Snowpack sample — Buffalo Mountain, Silverthorne, Colorado, USA (1/25/25, 10:11 AM MST)
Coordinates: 39.6222, -106.1139
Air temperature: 22 °F
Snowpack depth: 110 cm
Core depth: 10 cm
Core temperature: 46.4 °F
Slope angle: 12°, slope face: 102°
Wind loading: high
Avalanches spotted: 0
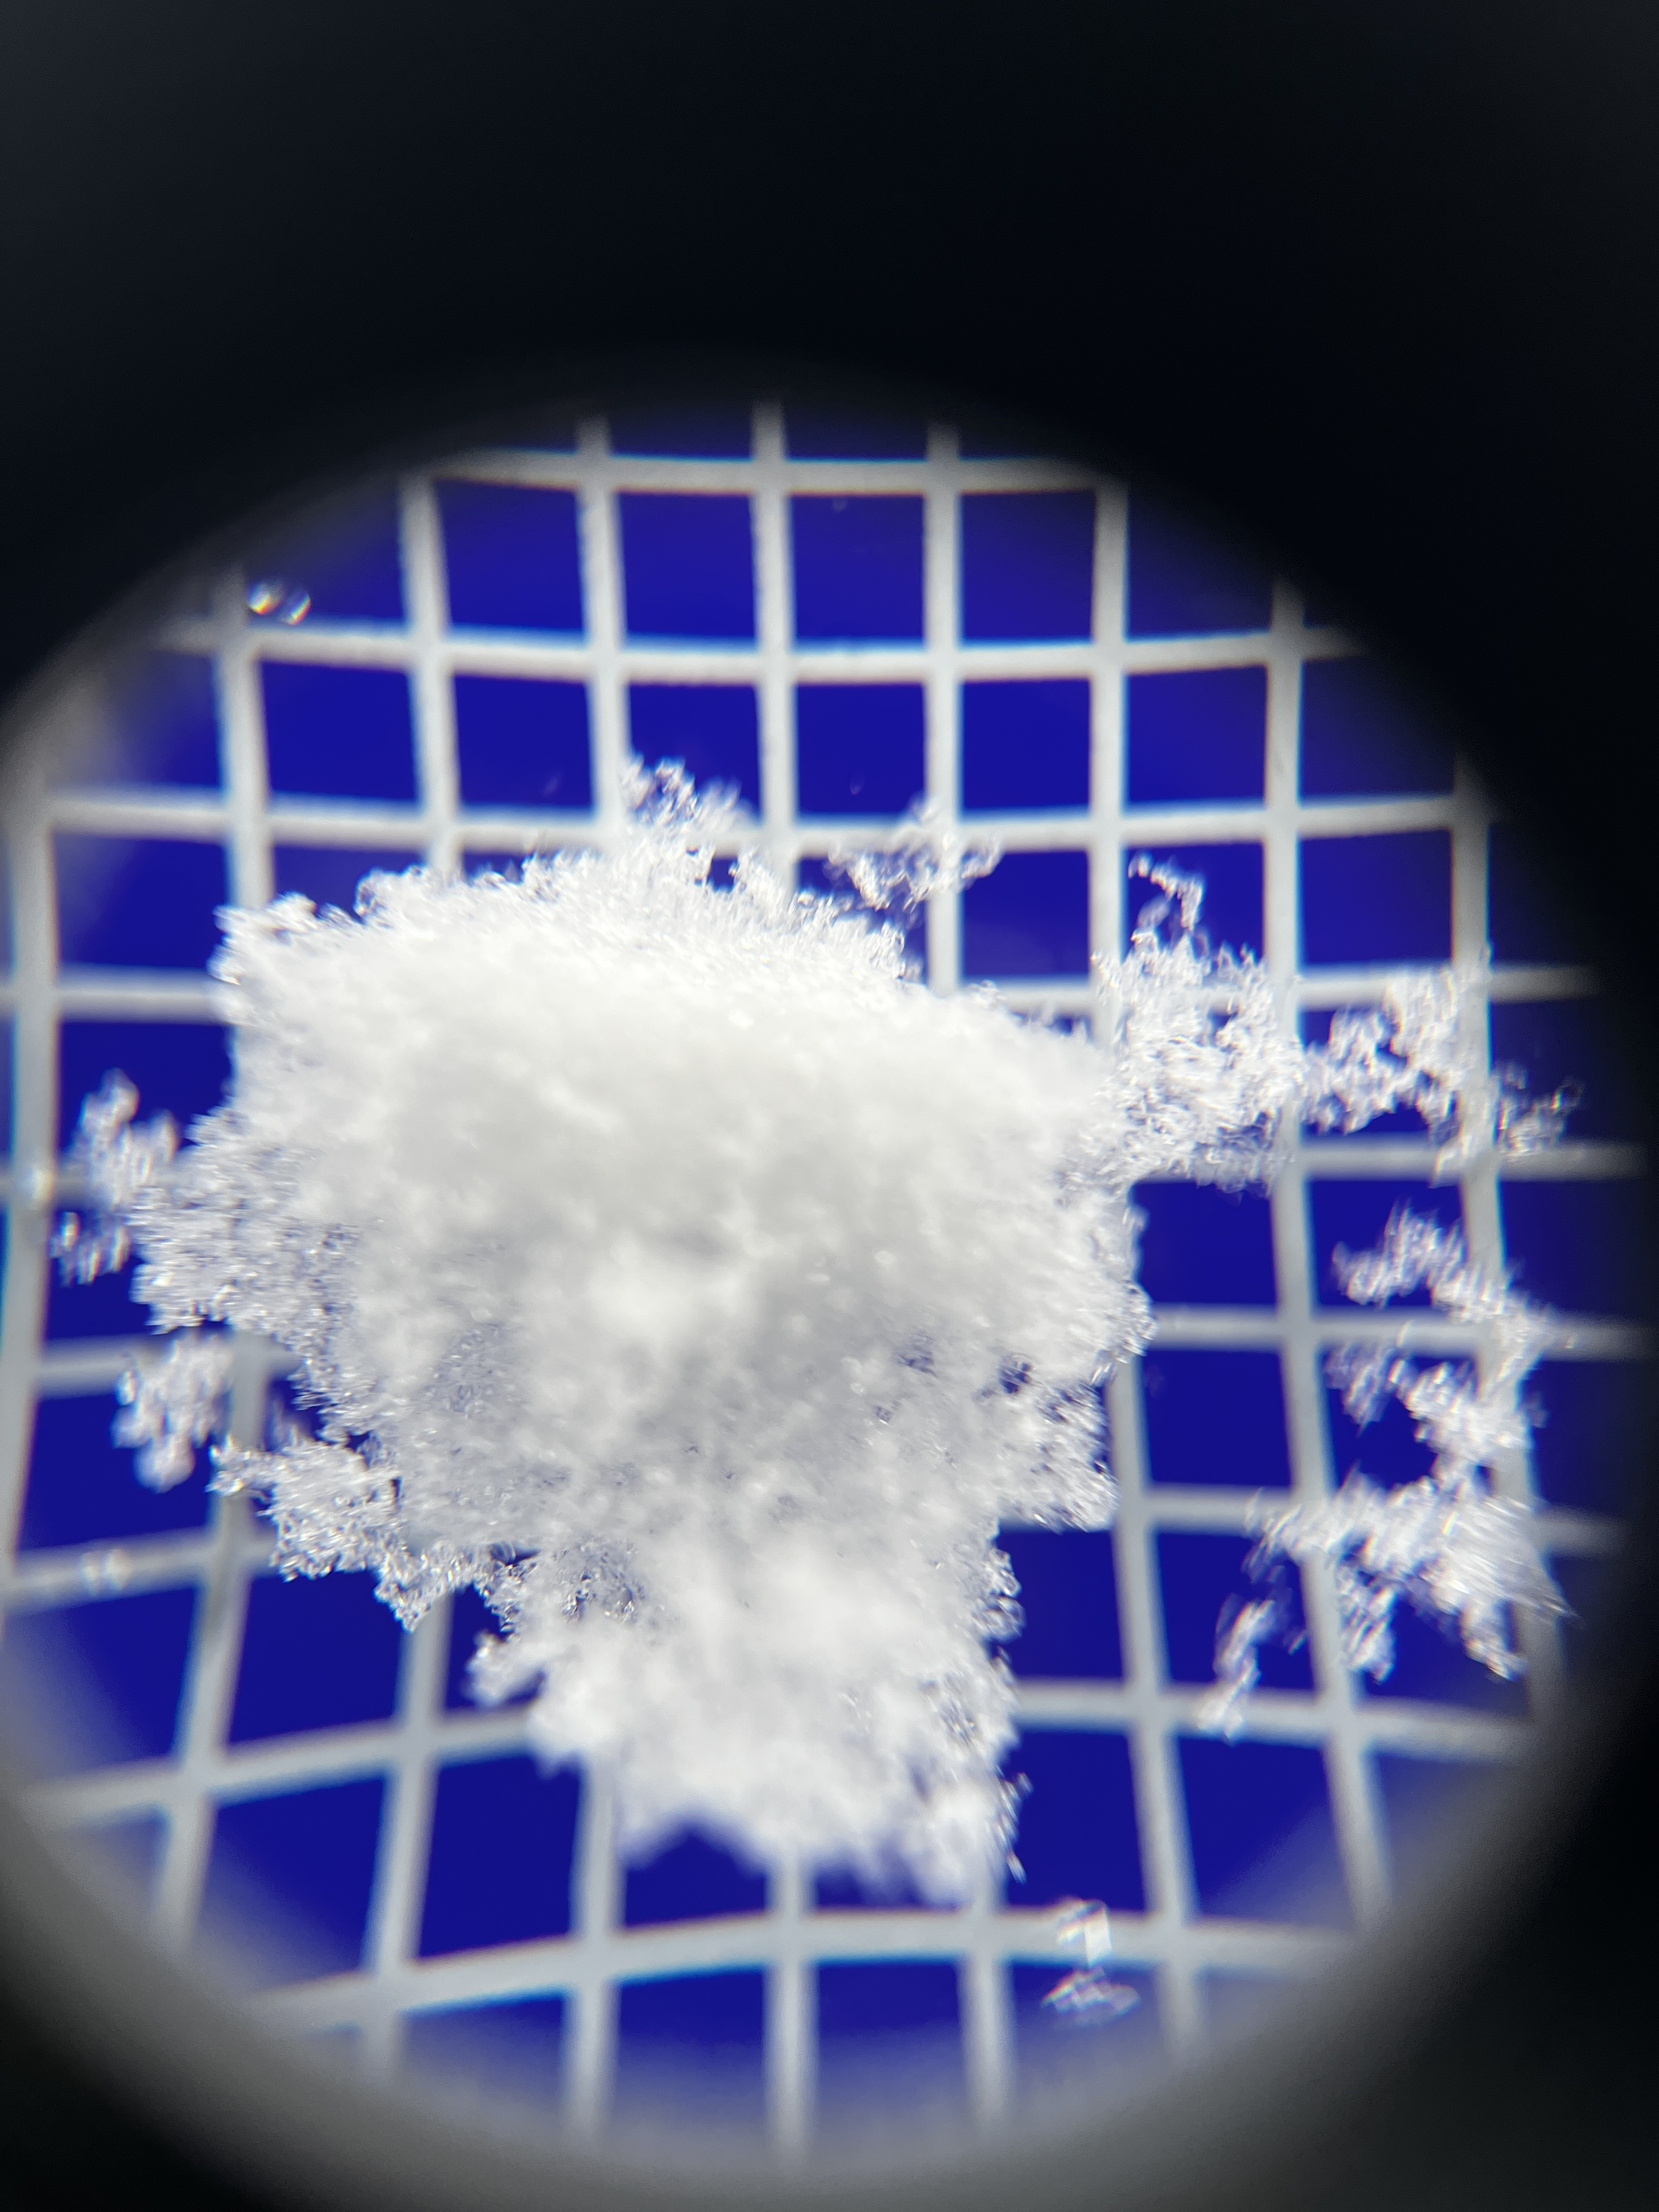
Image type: magnified_profile
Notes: No avalanches nearby, collected on the outskirts of a fire break 15 meters from the treeline, on way to Buffalo and Red Mountain